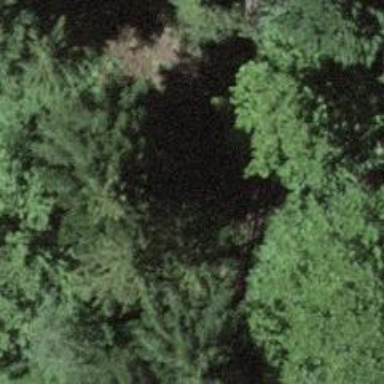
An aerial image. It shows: Culvert tunnel.